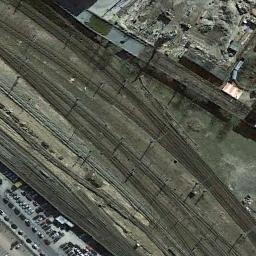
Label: railway